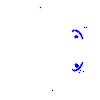
Particle: pion